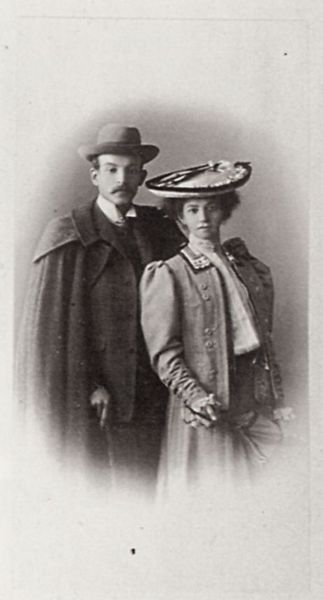
Titel: Vera F. Komissarzhevskaja mit ihrem Bruder, dem Regisseur F. Komissarzhevskij
Künstler: Maxim Petrovic Dmitriev
Standort: Nizhni Novgorod
Schlagwörter: hand, mann, weiß, ausschnitt, frau, grau, haar, handschuh, handschuhe, hut, hüte, jahrhundertwende, mund, nase, profil, schwarz, blick, dame, schirm, rock, anzug, bart, gesichter, jacke, schnurrbart, arm, arme, augen, blicke, bluse, falten, gesicht, kragen, spitze, stehen, ärmel, bildnis, herr, hände, portrait, porträt, kostüm, mantel, stehend, familie, paar, knopf, kreis, oval, rund, stock, kopfbedeckung, gehstock, stab, strohhut, atelier, knöpfe, fein, jackett, sakko, schnauzer, foto, fotografie, photographie, doppelportrait, pärchen, offen, rechteck, schwarzweiss, bürger, bürgertum, ehefrau, ehemann, damenhut, photo, tracht, ehepaar, eheleute, verwischt, hellgrau, bürgerlich, garderobe, erinnerung, verlauf, difus, jankerl, sacko, aufgeknöpft, bekleidet, paletot, carte visite, abgesoftet, blur, fein gemacht, fto, herrenhut, trachtenjacke, trachtenmantel